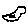
Label: bird